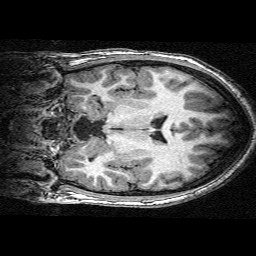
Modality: T1w
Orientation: coronal
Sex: male